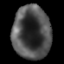
Tissue: lung
Cell type: Epithelial cells
Senescence score: 0.1748
Nuclear area (px): 1976
Mean DAPI intensity: 76.654